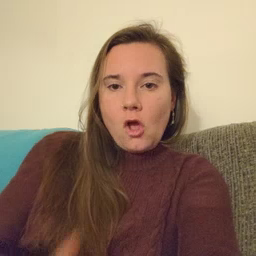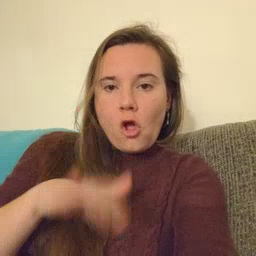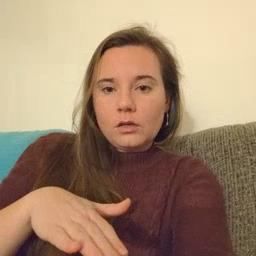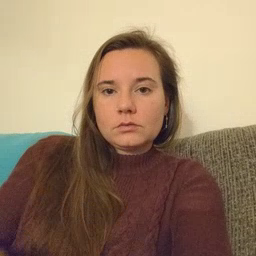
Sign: on